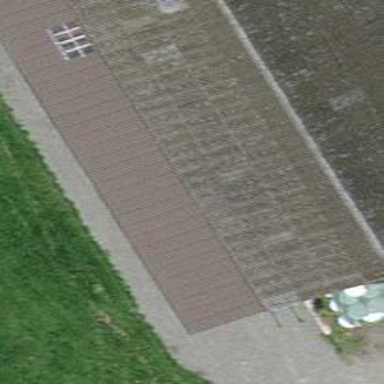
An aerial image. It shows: View of roof of building.